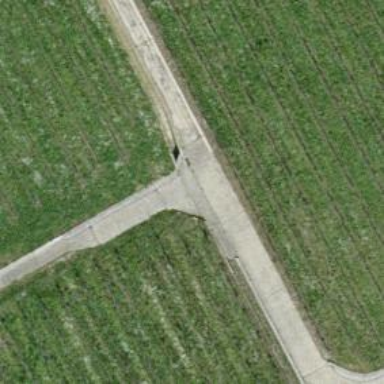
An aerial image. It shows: Concrete track with grade1 quality.